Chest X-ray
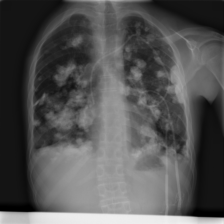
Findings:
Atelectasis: negative
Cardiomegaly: negative
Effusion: negative
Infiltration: positive
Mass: negative
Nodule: negative
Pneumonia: negative
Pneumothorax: negative
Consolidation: negative
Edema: negative
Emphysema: negative
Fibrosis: negative
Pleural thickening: negative
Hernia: negative